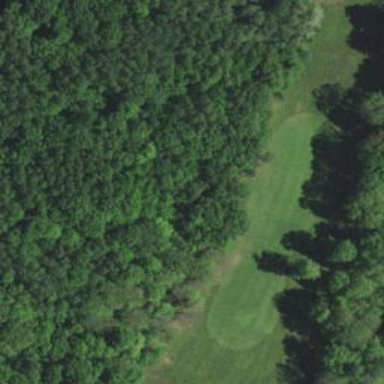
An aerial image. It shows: Grassy golf fairway.